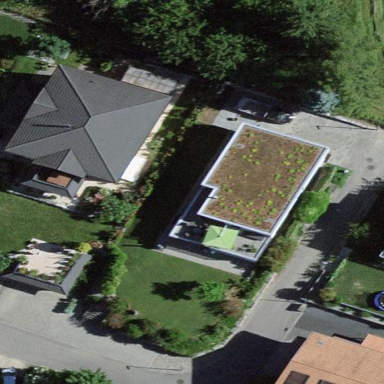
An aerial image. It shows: Residential building.